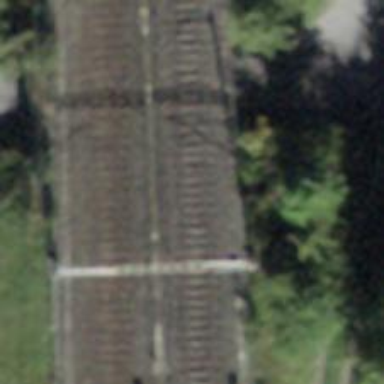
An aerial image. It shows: Railway bridge with electrified contact lines.